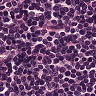
Metastatic tissue present: no